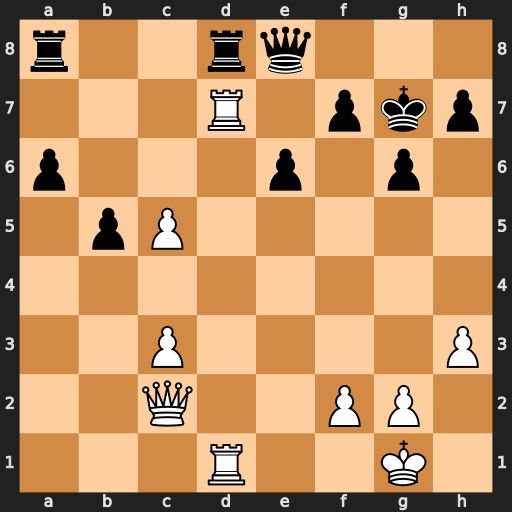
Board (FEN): r2rq3/3R1pkp/p3p1p1/1pP5/8/2P4P/2Q2PP1/3R2K1
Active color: w
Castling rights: -
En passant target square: -
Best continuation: c6 Rxd7 Rxd7 Rc8 Qe4